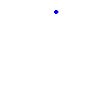
Particle: kaon